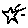
Label: star